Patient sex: M
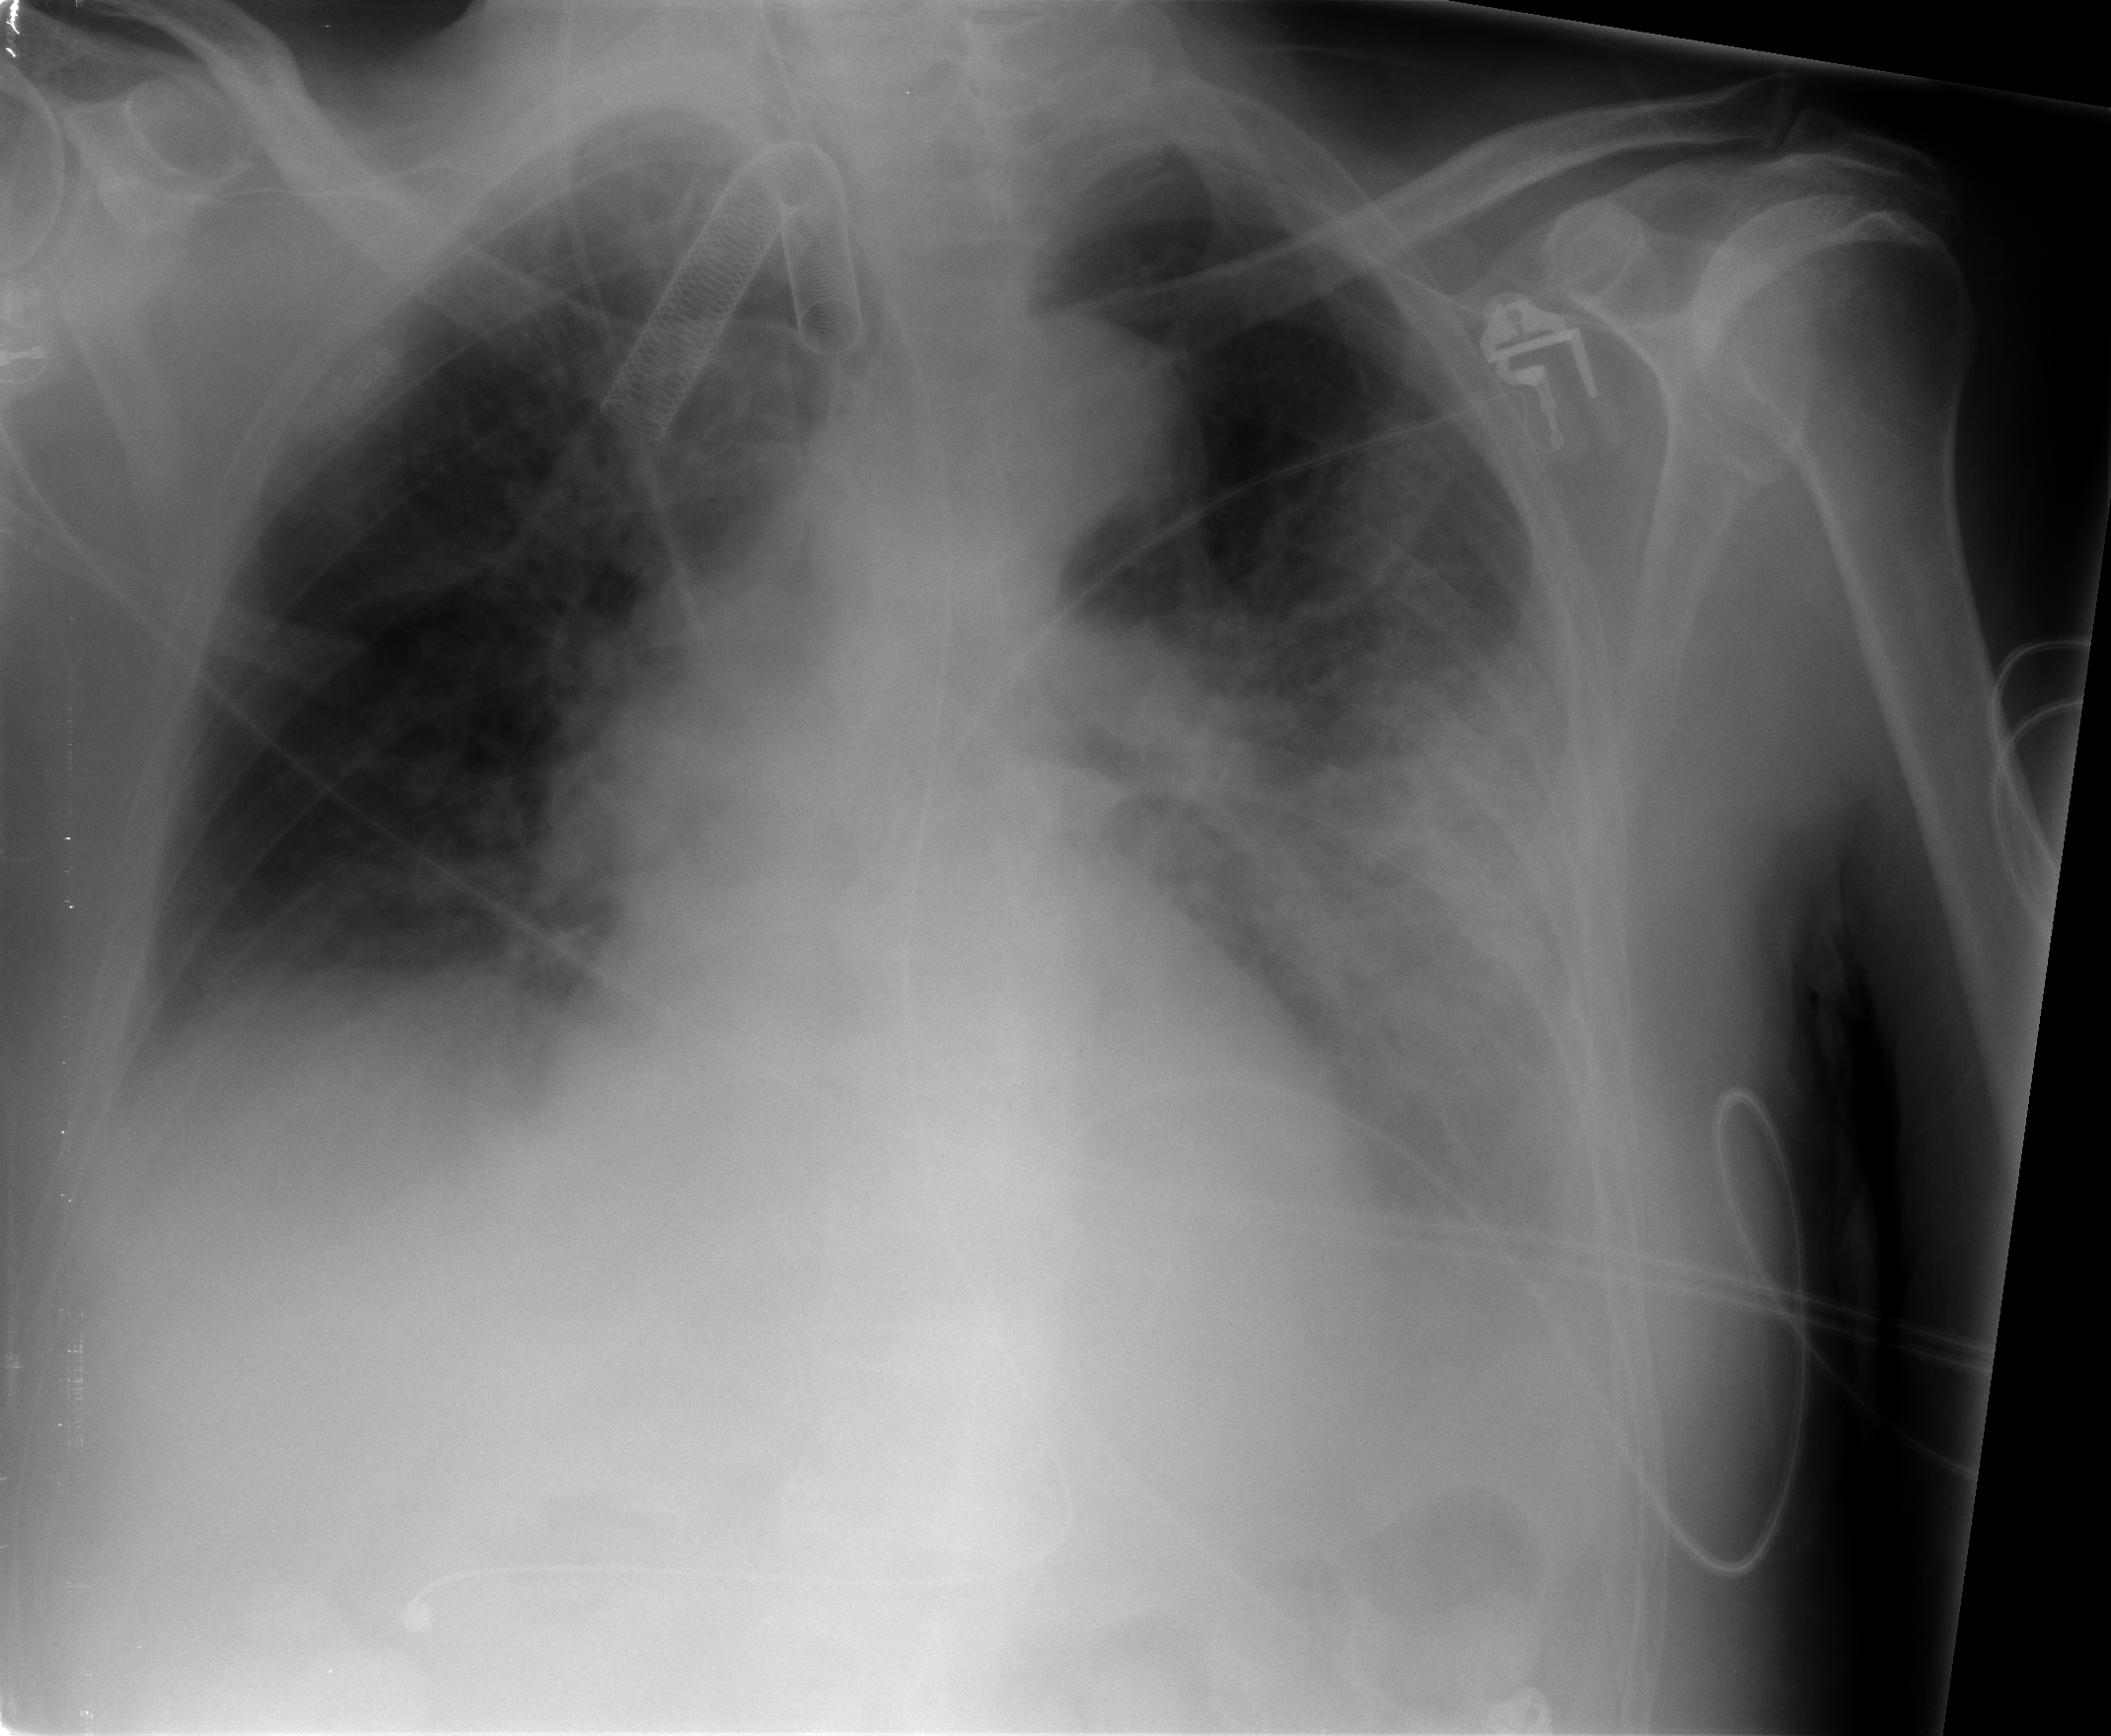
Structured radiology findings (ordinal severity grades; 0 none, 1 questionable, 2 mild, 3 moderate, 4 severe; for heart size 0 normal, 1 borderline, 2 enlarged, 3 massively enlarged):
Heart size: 2
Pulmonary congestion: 2
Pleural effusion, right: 2
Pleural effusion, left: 2
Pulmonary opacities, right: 1
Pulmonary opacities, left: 3
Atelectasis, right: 2
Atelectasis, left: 2